Question: I want to add some buttons next to the system option menu , how can I do that?

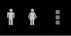
Answer: try
<URL>
<URL>
'''
@Override
public boolean onCreateOptionsMenu(Menu menu) {
android.view.MenuInflater inflater = getMenuInflater();
inflater.inflate(R.menu.menu, menu);
return super.onCreateOptionsMenu(menu);
}
'''
Menu.xml
'''
<menu xmlns:android="http://schemas.android.com/apk/res/android">
<item android:id="@+id/save_button"
android:title="i"
android:showAsAction="always" />
</menu>
'''